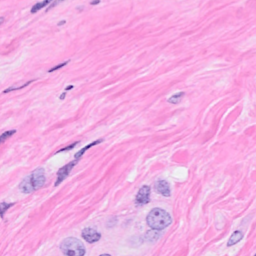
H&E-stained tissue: Breast